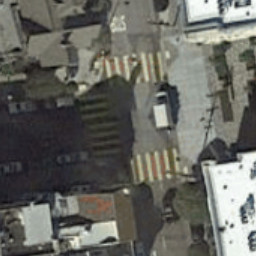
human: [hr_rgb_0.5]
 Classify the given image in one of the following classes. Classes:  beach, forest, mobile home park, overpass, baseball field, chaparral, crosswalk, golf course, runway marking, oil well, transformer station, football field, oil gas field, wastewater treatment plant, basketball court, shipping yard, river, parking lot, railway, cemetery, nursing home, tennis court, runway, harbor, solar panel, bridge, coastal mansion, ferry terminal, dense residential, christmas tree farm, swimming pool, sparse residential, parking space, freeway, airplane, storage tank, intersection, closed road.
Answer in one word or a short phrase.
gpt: crosswalk